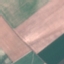
Land use / land cover class: AnnualCrop